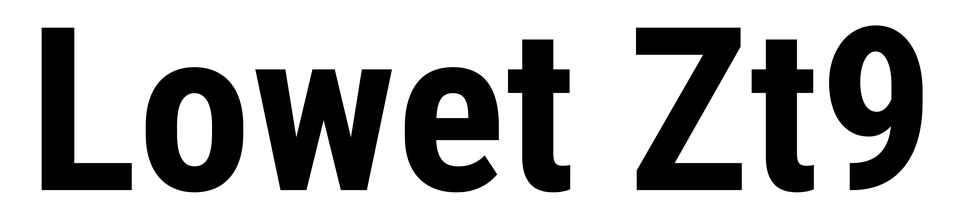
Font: Roboto_Condensed_Bold